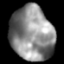
Tissue: lung
Cell type: Epithelial cells
Senescence score: 0.2343
Nuclear area (px): 2285
Mean DAPI intensity: 140.065